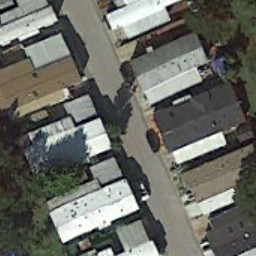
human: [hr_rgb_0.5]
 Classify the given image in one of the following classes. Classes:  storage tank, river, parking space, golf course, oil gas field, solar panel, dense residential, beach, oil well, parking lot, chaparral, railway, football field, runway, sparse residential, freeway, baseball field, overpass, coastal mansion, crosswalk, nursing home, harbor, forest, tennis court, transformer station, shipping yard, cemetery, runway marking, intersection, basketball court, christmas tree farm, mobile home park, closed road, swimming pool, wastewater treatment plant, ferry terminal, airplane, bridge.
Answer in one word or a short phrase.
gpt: mobile home park